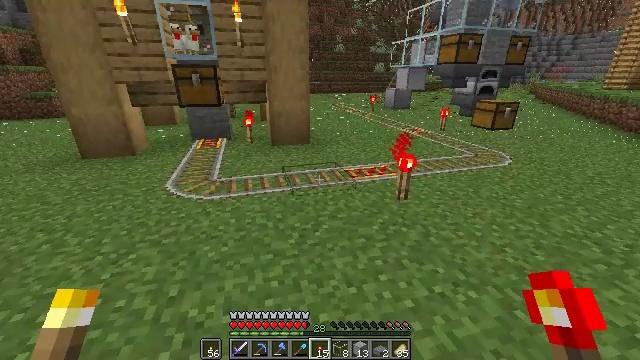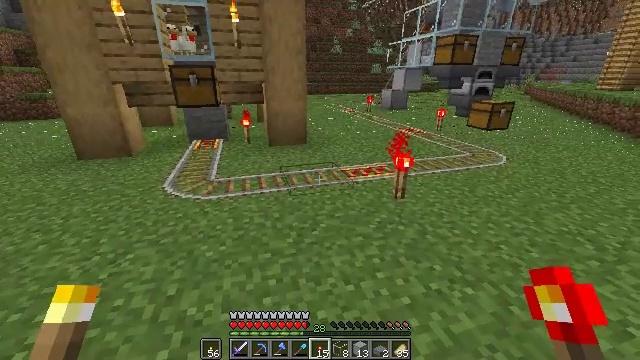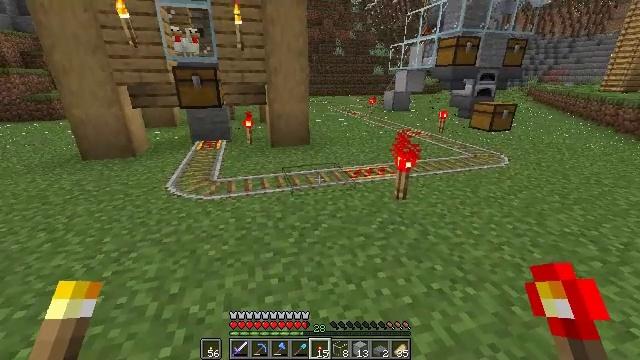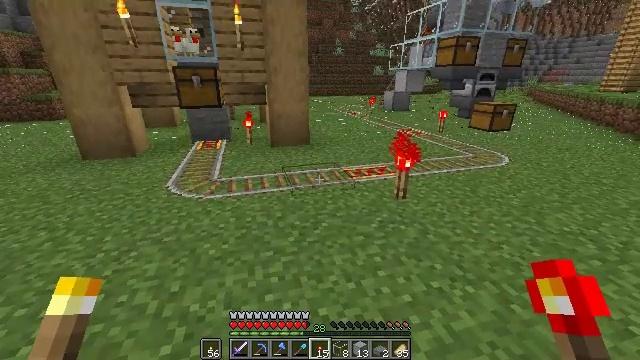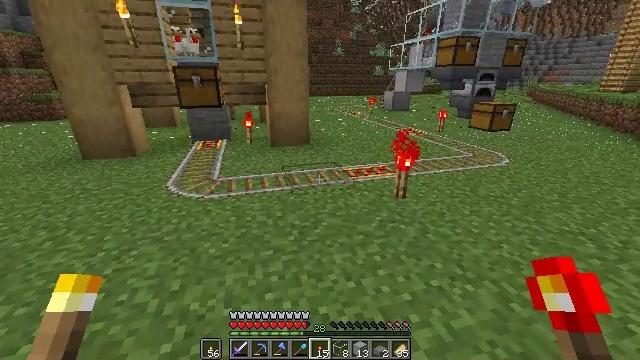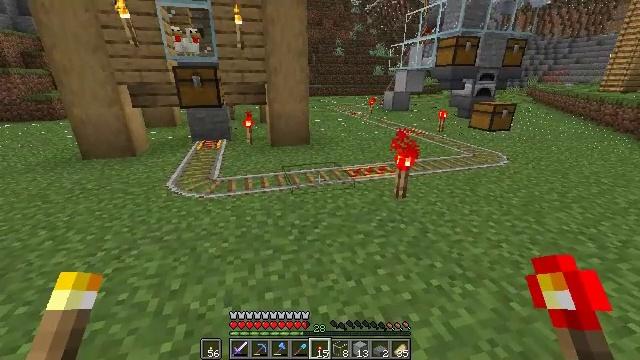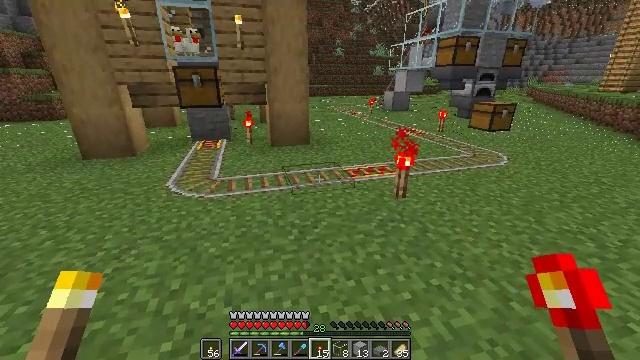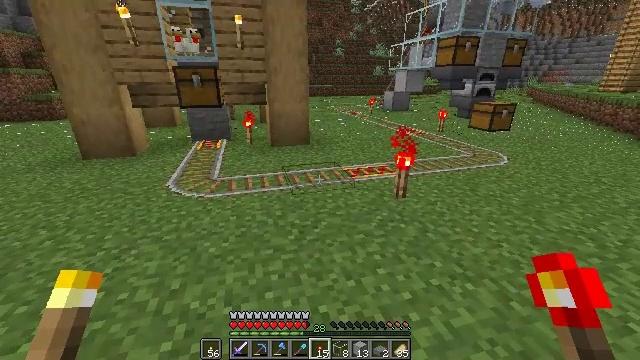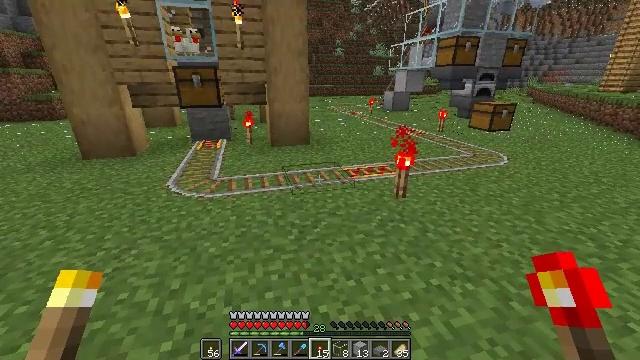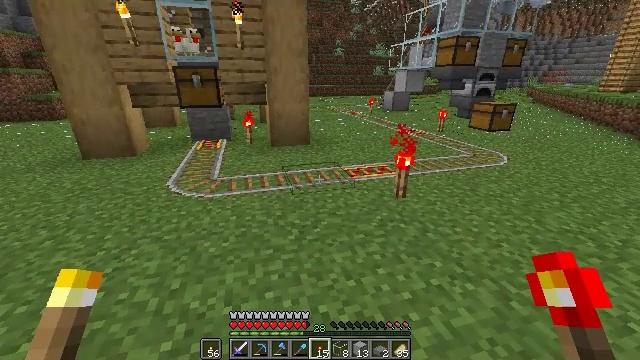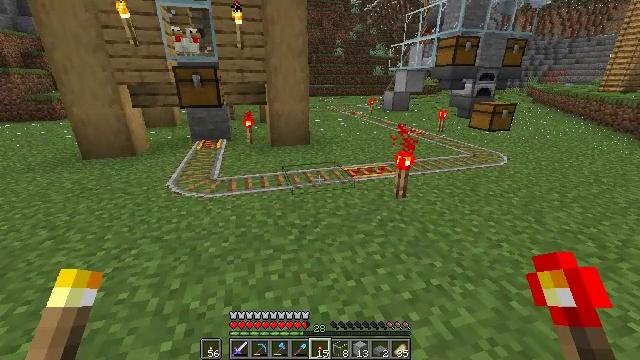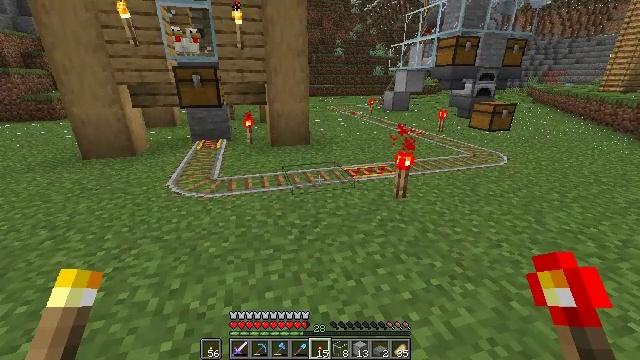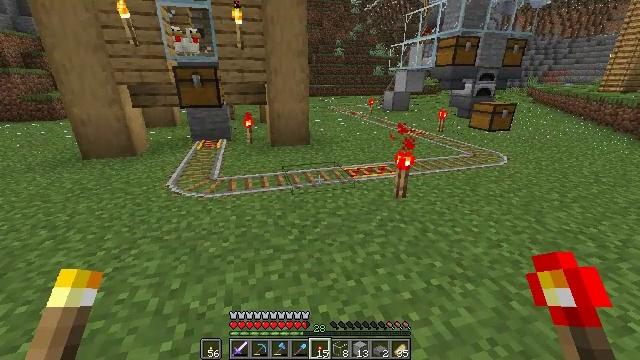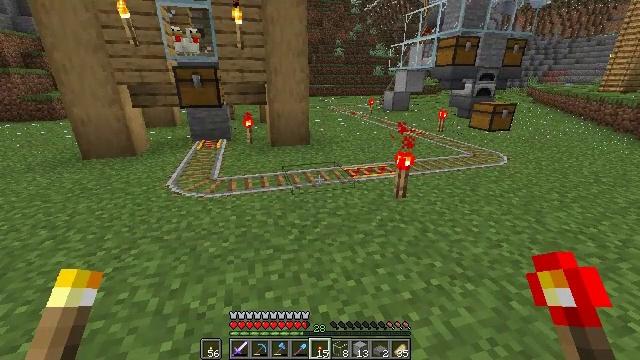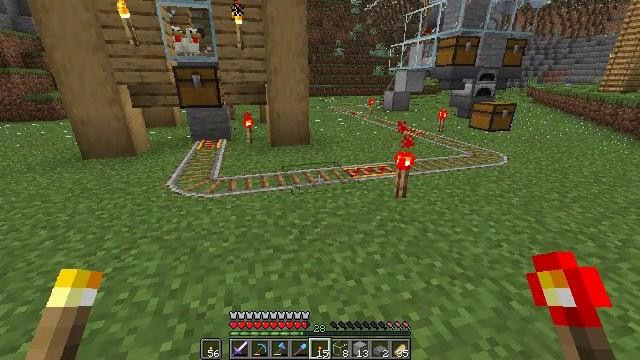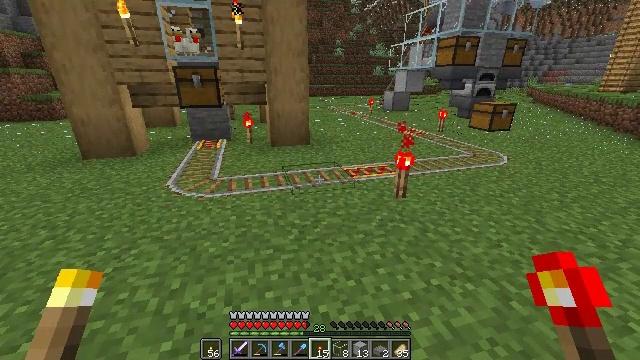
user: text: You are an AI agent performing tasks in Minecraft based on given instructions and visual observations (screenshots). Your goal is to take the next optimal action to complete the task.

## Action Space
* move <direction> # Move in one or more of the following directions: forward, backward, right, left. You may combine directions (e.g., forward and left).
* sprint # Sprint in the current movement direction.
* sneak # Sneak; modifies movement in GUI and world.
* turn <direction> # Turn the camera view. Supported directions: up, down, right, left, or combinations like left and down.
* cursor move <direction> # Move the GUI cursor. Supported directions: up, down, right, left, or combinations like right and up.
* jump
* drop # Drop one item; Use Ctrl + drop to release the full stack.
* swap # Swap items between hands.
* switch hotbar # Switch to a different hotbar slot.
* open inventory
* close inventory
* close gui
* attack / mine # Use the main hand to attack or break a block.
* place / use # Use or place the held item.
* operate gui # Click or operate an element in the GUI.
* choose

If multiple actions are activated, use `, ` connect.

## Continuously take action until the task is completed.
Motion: motion action
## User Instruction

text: Gather the redstone torch.
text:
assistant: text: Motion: no_op
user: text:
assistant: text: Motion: no_op
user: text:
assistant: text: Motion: no_op
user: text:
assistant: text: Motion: no_op
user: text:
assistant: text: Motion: no_op
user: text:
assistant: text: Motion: no_op
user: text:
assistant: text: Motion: no_op
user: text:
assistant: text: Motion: no_op
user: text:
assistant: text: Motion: no_op
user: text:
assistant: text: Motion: no_op
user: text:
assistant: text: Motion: no_op
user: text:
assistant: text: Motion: no_op
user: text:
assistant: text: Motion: no_op
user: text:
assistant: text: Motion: no_op
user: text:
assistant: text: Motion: no_op
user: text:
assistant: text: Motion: no_op
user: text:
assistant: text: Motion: no_op
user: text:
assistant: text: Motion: no_op
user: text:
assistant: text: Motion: no_op
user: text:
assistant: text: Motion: no_op
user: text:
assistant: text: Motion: no_op
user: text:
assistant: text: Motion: no_op
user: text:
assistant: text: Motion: no_op
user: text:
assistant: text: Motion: no_op
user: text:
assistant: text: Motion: no_op
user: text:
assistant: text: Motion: no_op
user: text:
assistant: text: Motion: no_op
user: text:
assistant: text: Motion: no_op
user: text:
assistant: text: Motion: no_op
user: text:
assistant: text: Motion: no_op